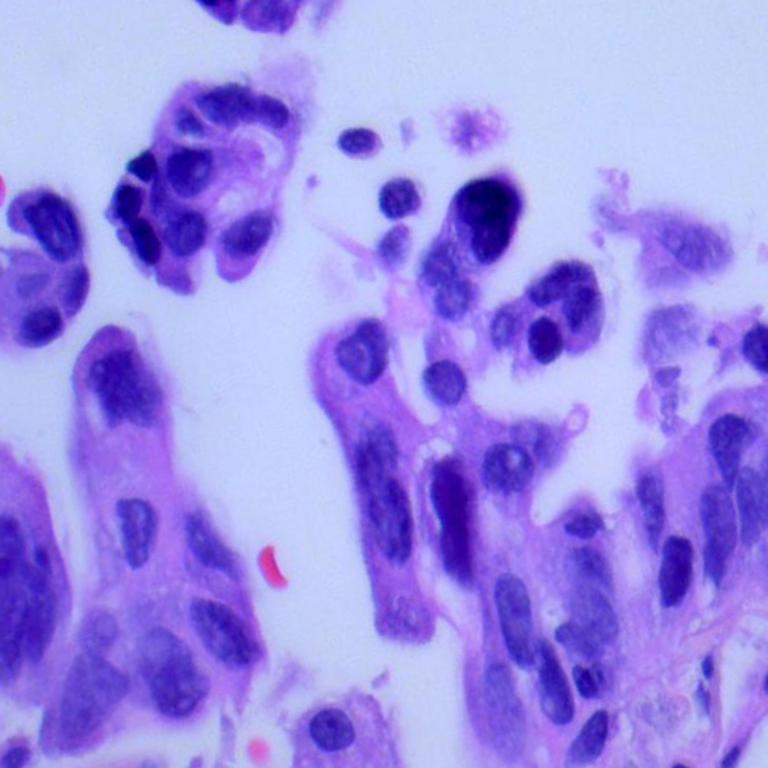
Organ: lung
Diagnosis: adenocarcinomas